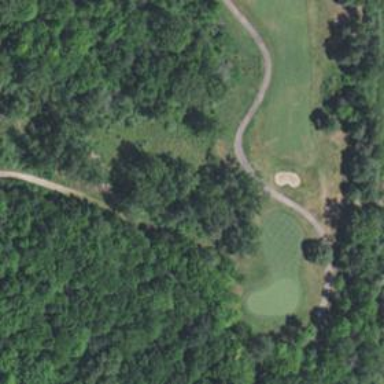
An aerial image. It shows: Path designed for golf carts.